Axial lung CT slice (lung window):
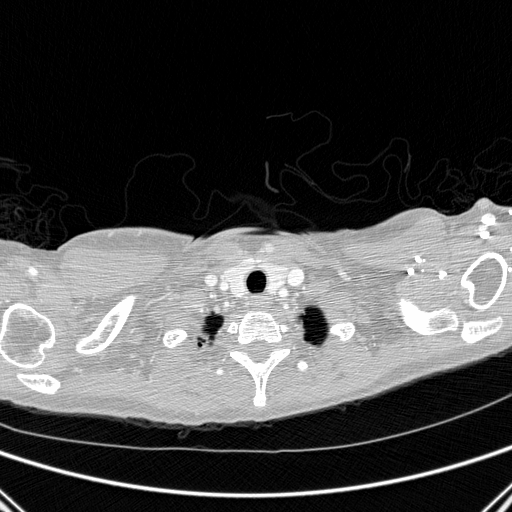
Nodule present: no